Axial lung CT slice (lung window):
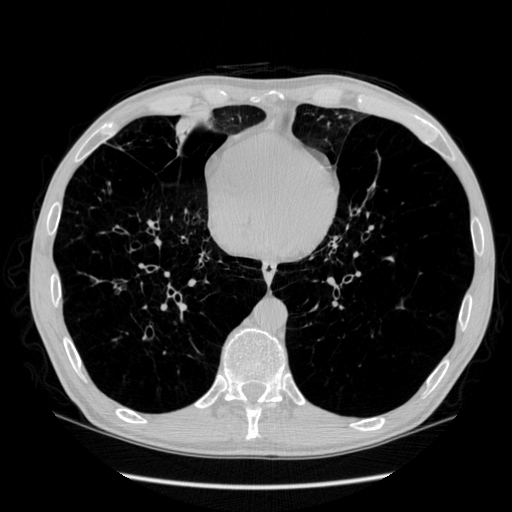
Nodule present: no